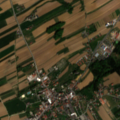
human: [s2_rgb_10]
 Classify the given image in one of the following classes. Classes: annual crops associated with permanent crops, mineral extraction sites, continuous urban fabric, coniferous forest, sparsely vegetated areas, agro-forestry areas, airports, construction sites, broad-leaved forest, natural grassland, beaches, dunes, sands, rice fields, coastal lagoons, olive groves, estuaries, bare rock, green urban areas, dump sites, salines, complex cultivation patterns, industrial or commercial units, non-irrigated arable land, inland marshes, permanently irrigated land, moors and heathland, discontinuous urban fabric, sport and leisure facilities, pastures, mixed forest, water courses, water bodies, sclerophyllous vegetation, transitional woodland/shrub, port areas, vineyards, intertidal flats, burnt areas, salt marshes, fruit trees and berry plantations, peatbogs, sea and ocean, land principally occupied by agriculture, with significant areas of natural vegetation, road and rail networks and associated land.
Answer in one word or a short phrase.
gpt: discontinuous urban fabric, non-irrigated arable land, land principally occupied by agriculture, with significant areas of natural vegetation, mixed forest